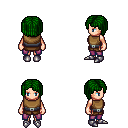
a pixel art fantasy rpg character, female body template, human, light skin, leather chest armor, magenta pants, green pageboy hairstyle, metal boots, four views (front, back, left, right), 2x2 character sprite sheet, small pixel art, hard edges, no anti-aliasing